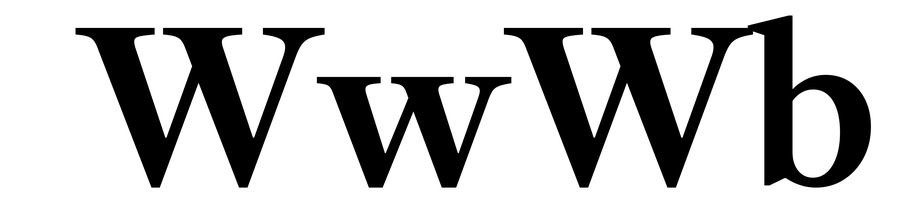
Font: LibreCaslonText_SemiBold